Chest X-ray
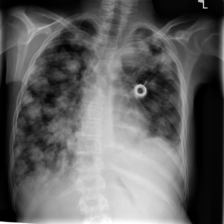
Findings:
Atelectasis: negative
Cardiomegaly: negative
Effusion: negative
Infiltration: negative
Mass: negative
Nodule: negative
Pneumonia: negative
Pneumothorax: negative
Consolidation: negative
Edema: negative
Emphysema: negative
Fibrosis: negative
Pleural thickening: positive
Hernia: negative